Aerial crown-view tile of a tropical tree (Barro Colorado Island, Panama), acquired 20250414:
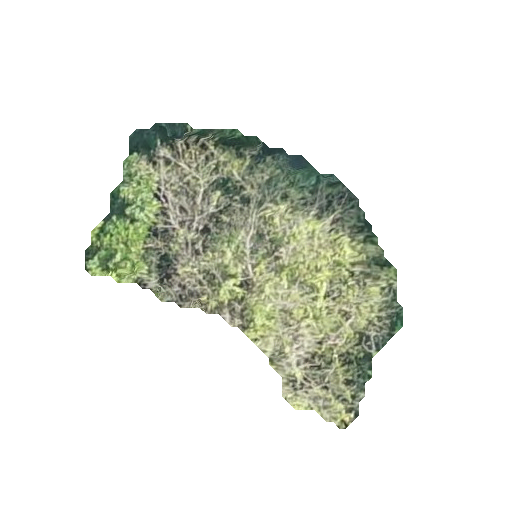
Species: Apeiba tibourbou
GBIF accepted scientific name: Apeiba tibourbou
Crown area: 80.45 m²